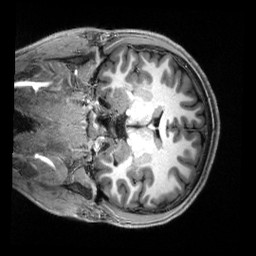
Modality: T1w
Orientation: coronal
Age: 20
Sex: male
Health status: healthy
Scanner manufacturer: siemens
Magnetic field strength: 3 T
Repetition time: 2.5 s
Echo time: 0.00222 s